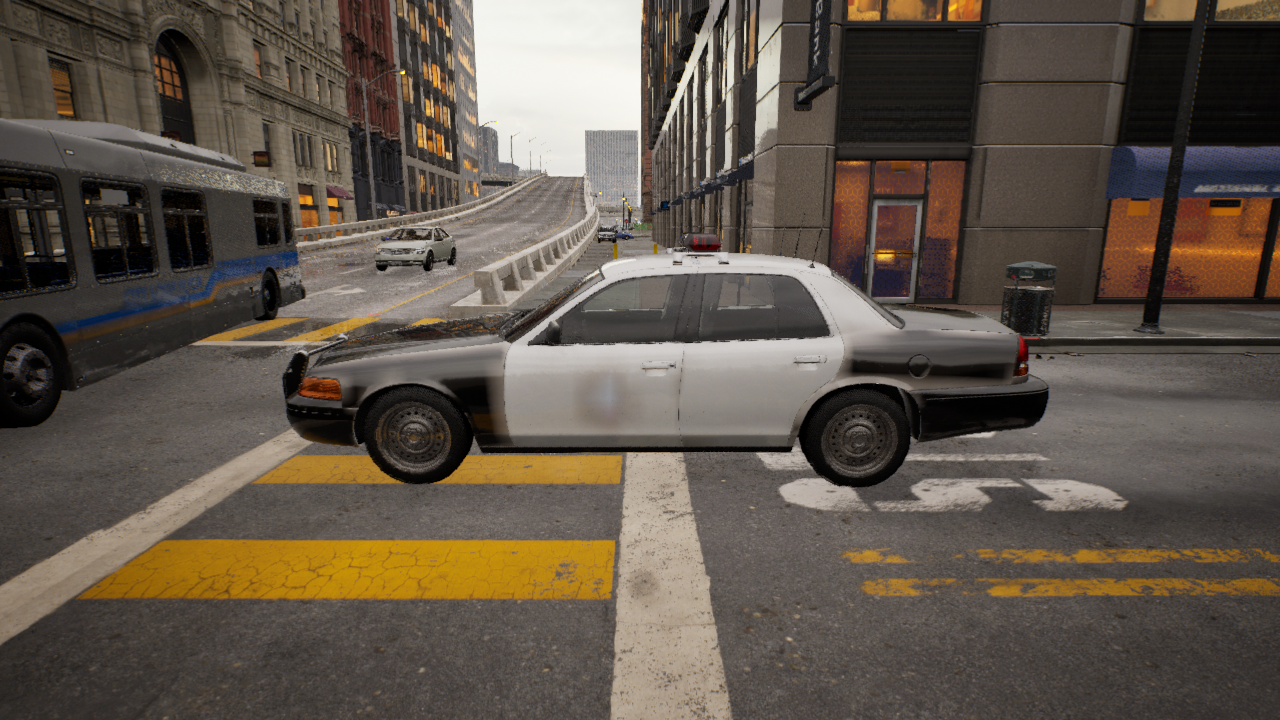
Venue: residential
Lighting: golden hour
Vehicle rig: sedan